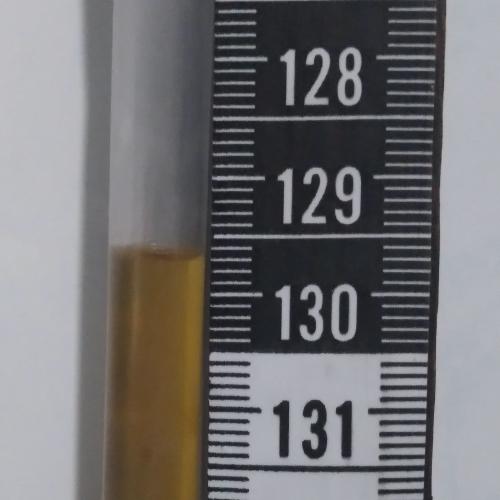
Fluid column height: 129.7 cm